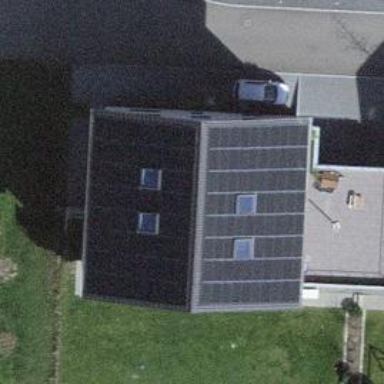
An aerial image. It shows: Solar power generator using photovoltaic panels.